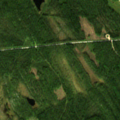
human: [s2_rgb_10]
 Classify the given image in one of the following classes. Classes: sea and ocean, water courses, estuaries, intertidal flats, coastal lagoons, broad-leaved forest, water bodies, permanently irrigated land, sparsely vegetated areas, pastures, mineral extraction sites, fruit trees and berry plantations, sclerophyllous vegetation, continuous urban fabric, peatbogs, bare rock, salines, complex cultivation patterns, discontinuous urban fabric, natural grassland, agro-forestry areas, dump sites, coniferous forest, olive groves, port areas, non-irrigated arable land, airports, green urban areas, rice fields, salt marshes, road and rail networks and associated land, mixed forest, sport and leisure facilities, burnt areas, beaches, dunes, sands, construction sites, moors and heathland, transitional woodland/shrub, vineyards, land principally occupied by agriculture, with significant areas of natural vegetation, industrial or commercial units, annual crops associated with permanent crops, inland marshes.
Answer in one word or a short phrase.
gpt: coniferous forest, transitional woodland/shrub